Question: My code looks like this, sometimes app crashes on the last line, when it tries to log the error. What am I doing wrong?
'''
BOOL isDir;
NSError *error;
NSString *downloadPath = [[NSString stringWithFormat:@"%@/%@", [download downloadFolder], [download escapedTitle]] stringByExpandingTildeInPath];
NSFileManager *fileManager = [NSFileManager defaultManager];
if (![fileManager fileExistsAtPath:downloadPath isDirectory:&isDir])
{
[fileManager createDirectoryAtPath:downloadPath withIntermediateDirectories:YES attributes:nil error:&error];
if (error)
NSLog(@"%@", [error localizedDescription]);
}
'''
I've also attached the output from the console:

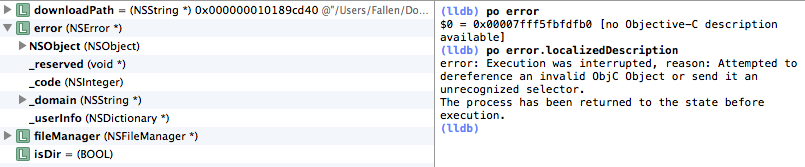
Answer: In Cocoa, the 'NSError **' is only valid if the called method returns an error, which in this case would be if '-createDirectoryAtPath:...' returns false.
Instead of testing for 'if (error)', test for the return value of the '-createDirectoryAtPath:' method being false, and you'll be good to go.
For example:
'''
if (![fileManager createDirectoryAtPath:downloadPath withIntermediateDirectories:YES attributes:nil error:&error]) {
NSLog(@"%@", [error localizedDescription]);
}
'''